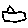
Label: house